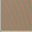
Piece: xx